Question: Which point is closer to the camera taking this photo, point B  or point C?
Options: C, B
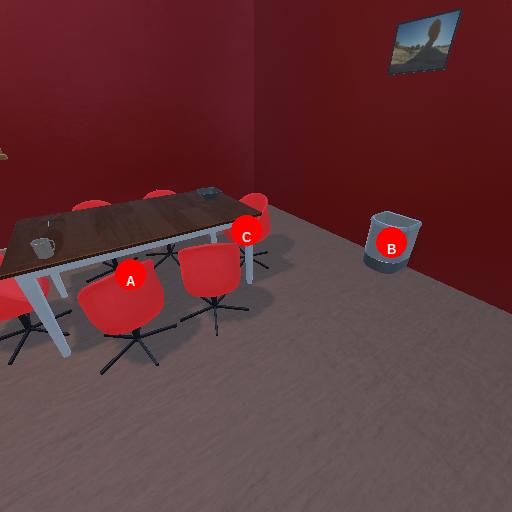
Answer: C